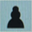
Piece: bP